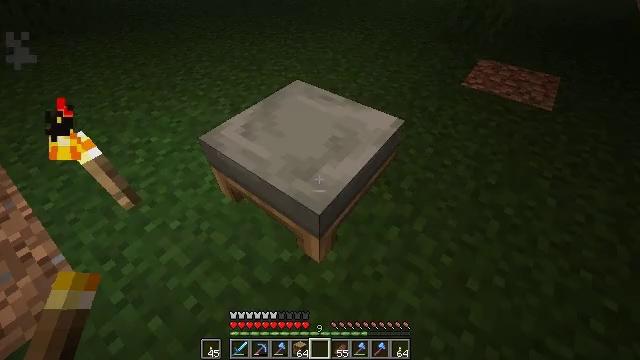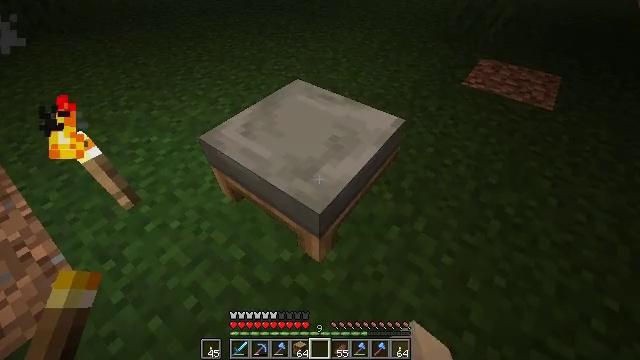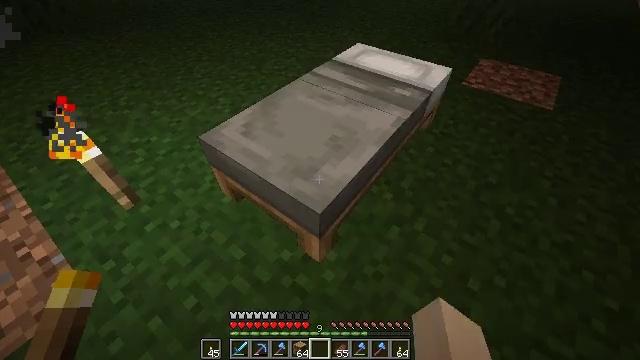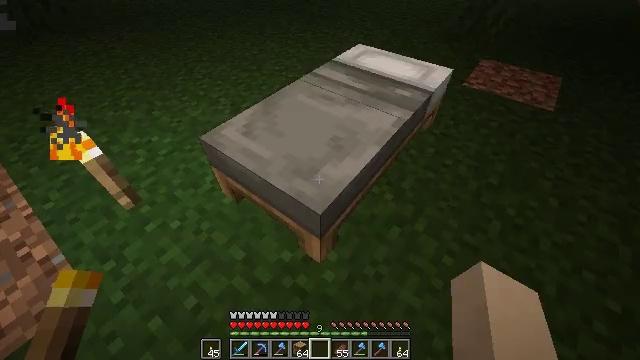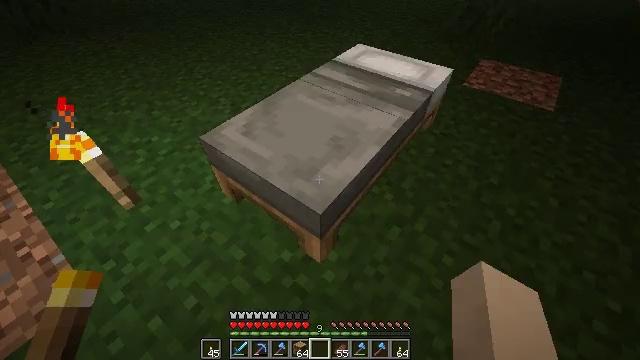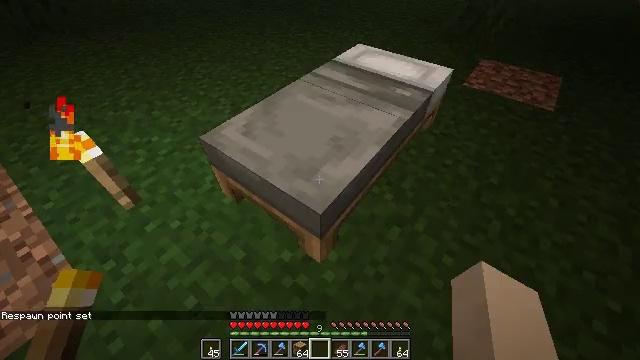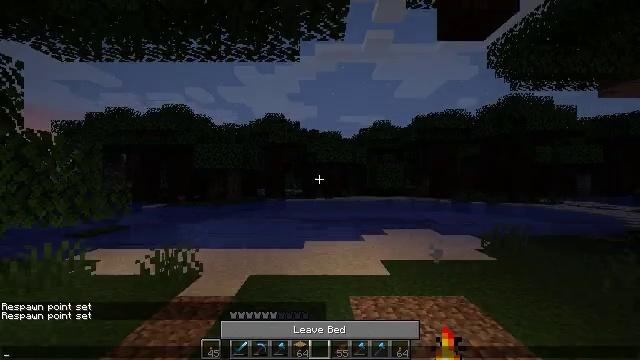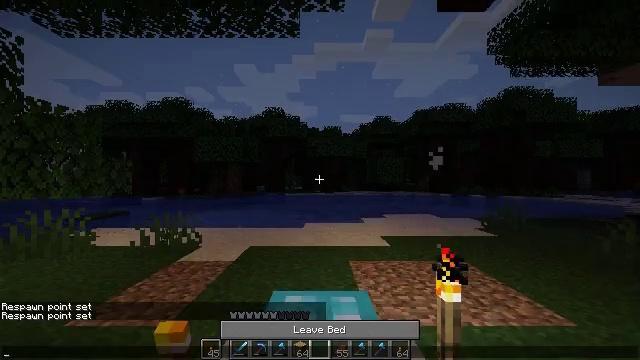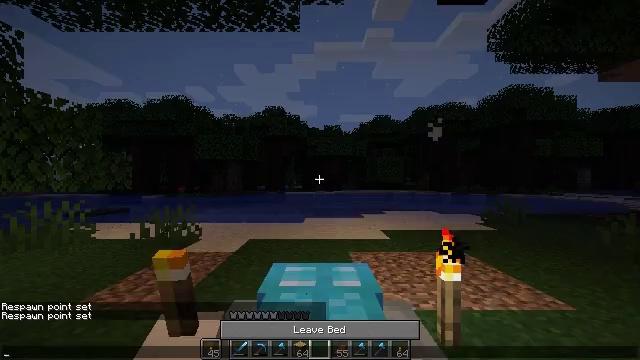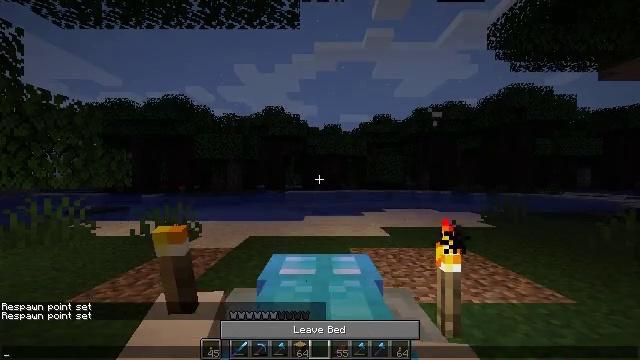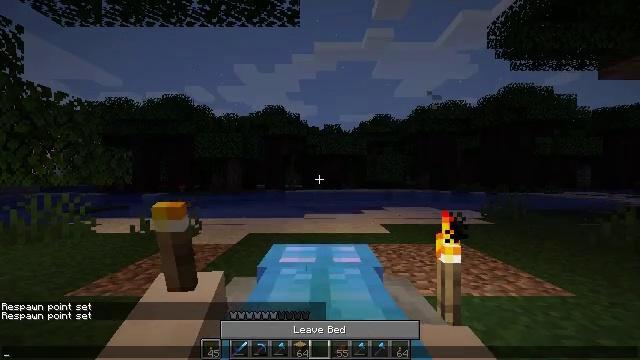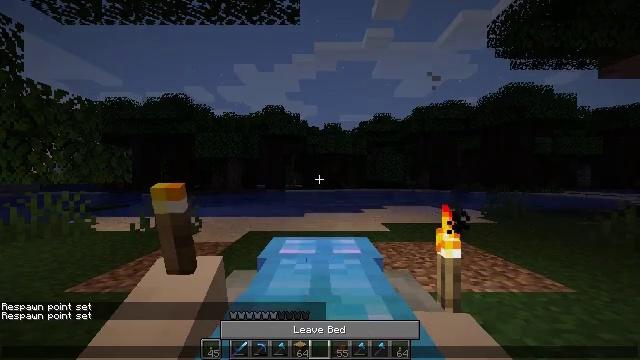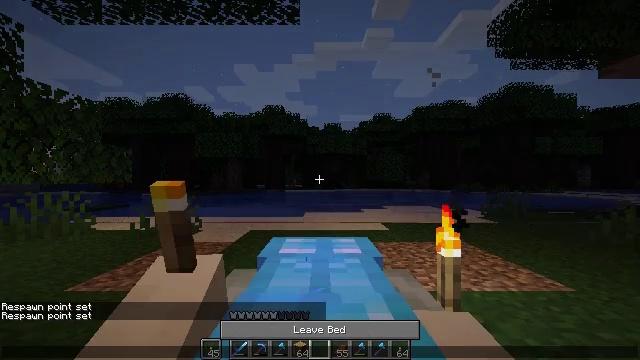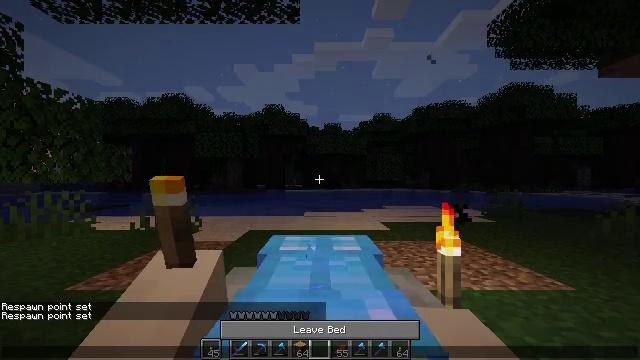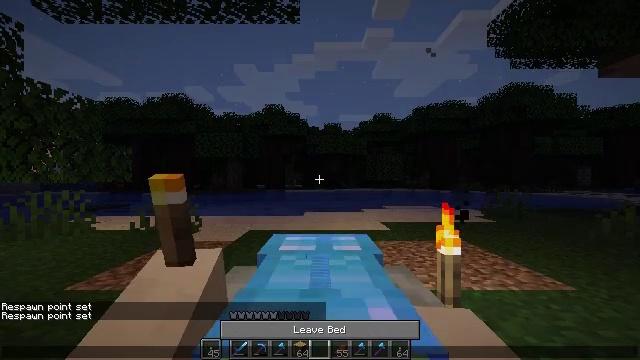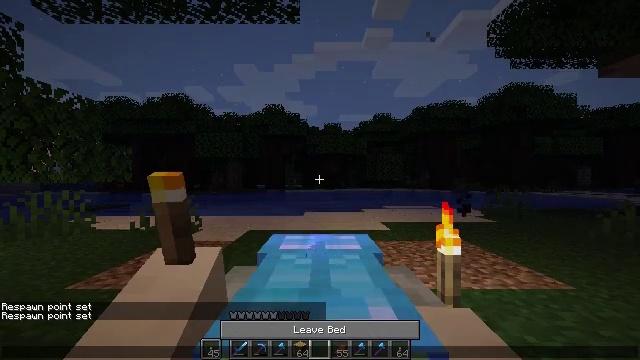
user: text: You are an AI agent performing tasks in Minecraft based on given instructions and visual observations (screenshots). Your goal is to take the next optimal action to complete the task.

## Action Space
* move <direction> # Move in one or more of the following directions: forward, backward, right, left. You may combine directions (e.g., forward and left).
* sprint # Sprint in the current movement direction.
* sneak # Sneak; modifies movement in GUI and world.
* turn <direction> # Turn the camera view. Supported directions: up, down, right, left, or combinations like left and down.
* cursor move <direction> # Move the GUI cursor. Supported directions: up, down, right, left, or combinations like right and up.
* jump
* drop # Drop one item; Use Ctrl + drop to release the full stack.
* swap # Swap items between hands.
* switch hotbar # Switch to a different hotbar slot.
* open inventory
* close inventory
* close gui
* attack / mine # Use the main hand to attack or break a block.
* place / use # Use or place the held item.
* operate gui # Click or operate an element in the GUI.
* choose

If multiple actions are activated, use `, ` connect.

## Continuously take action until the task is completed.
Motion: motion action
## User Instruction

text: Pick up the light gray bed by mining it.
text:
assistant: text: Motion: use / place
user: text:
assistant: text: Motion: no_op
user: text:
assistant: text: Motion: no_op
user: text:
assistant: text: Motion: no_op
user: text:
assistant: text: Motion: no_op
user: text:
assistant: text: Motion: no_op
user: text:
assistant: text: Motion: open gui
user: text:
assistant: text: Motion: no_op
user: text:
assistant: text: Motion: no_op
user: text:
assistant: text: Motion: no_op
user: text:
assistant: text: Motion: no_op
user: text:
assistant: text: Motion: no_op
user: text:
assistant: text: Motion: no_op
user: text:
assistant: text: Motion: no_op
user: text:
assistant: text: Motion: no_op
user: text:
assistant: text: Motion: no_op
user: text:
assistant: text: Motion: no_op
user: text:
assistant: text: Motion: no_op
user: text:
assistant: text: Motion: no_op
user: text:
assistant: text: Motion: no_op
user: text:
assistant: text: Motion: no_op
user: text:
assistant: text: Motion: no_op
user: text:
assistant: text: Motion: no_op
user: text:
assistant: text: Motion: no_op
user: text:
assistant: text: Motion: no_op
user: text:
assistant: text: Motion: no_op
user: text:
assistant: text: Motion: no_op
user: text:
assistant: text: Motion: no_op
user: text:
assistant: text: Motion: no_op
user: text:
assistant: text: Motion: no_op